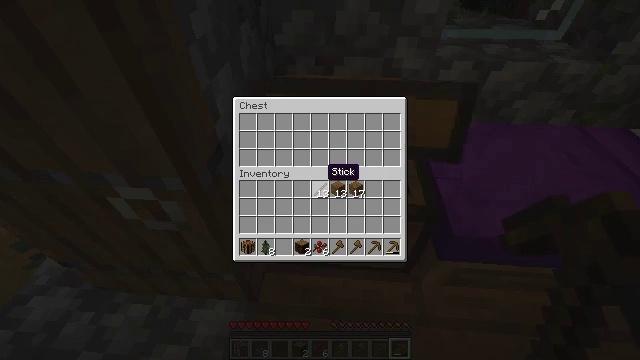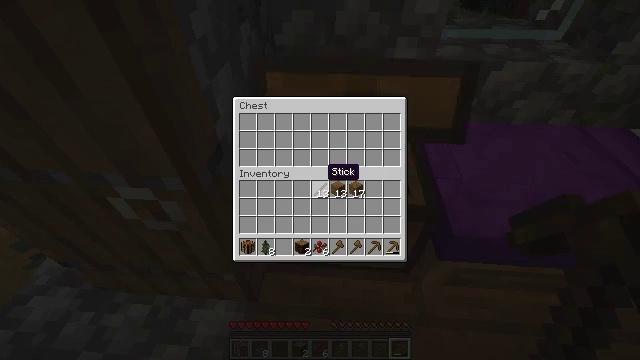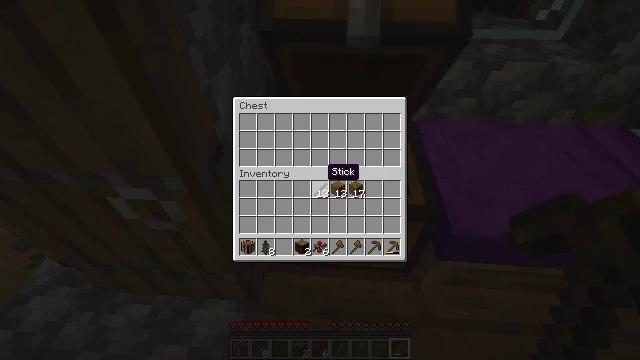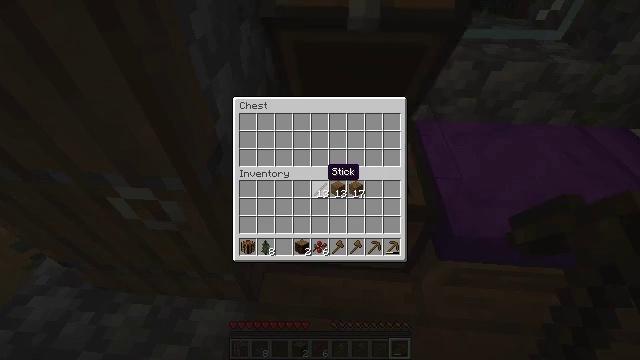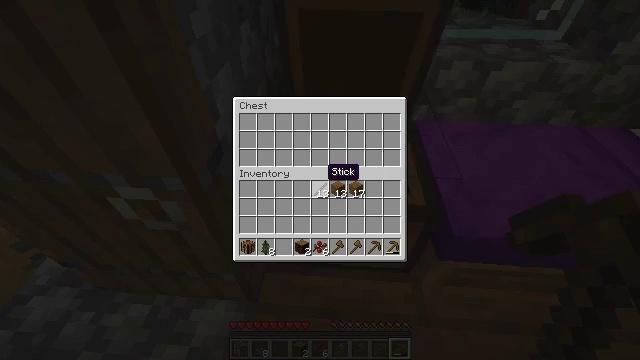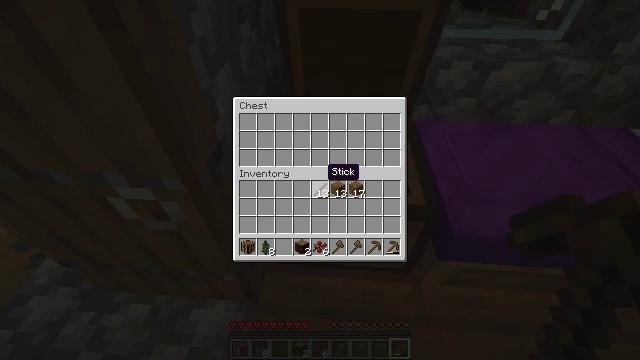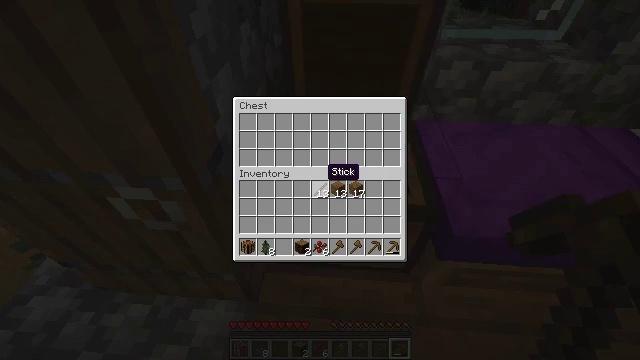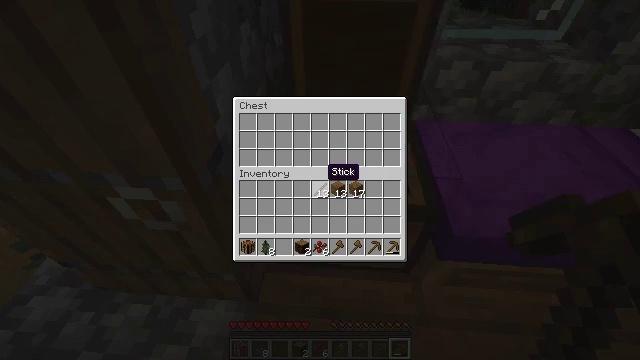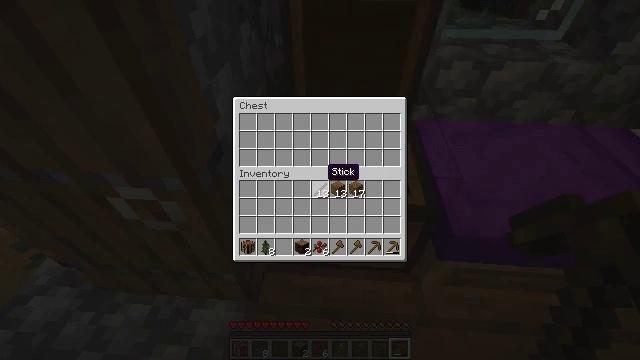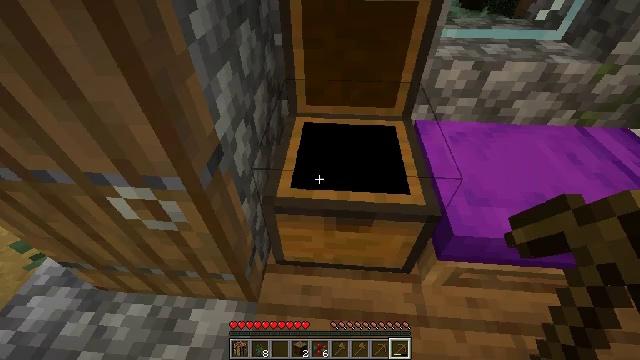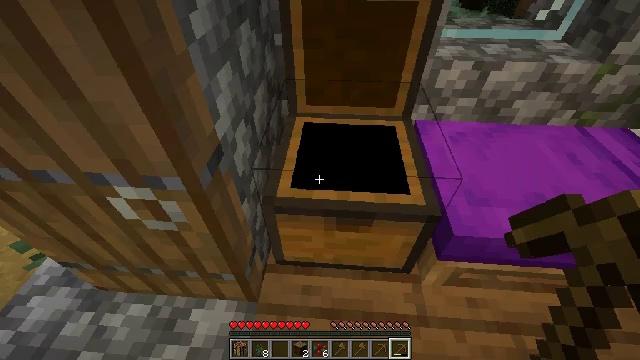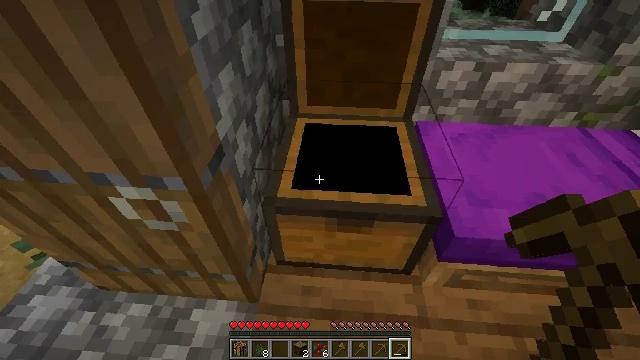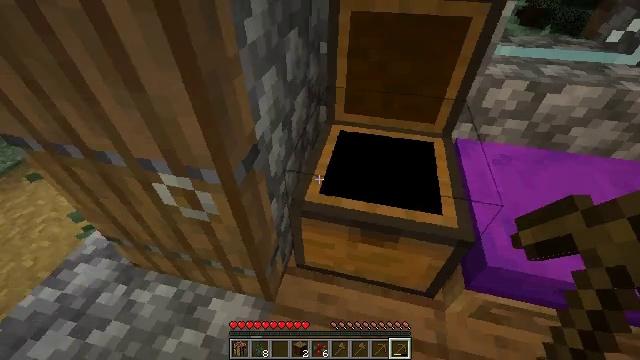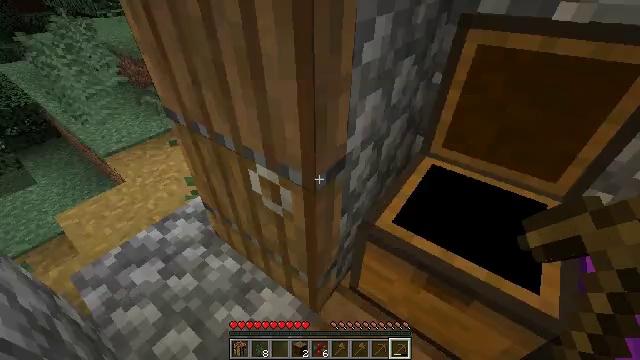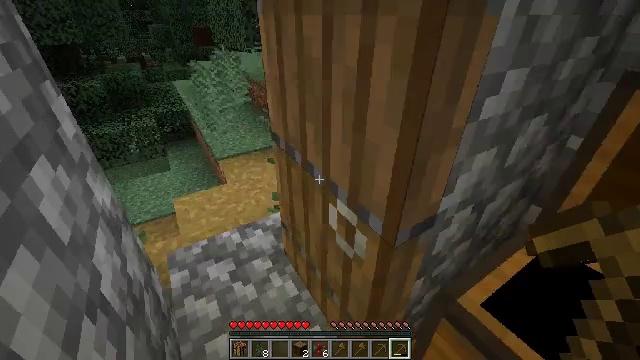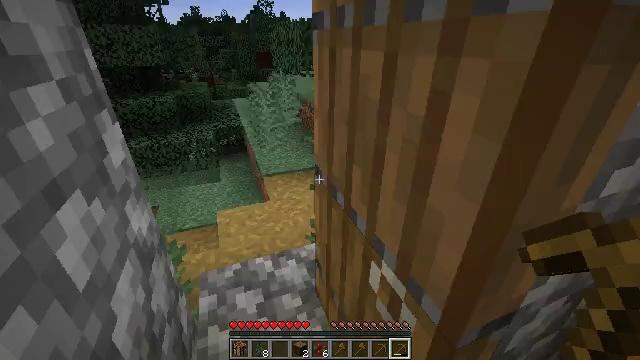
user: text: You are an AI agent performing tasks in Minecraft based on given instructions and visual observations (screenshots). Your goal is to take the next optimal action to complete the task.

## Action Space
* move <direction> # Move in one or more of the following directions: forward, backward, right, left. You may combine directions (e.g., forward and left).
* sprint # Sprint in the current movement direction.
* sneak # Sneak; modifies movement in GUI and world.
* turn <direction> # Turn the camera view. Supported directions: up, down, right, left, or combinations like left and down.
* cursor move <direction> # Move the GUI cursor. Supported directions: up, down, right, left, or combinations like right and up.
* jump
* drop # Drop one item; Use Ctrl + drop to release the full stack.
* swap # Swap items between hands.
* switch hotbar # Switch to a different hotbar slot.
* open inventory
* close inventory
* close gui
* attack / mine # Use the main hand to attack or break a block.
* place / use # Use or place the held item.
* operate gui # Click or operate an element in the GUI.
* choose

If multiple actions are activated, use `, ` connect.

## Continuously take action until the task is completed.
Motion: motion action
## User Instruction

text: Destroy the spruce leaves to get sticks and saplings.
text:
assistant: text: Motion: no_op
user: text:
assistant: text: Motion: no_op
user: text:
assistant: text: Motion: no_op
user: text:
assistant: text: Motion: no_op
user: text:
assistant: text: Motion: no_op
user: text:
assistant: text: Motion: no_op
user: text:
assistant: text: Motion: no_op
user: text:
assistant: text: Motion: no_op
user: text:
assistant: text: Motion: no_op
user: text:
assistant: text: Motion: close gui
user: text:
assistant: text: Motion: no_op
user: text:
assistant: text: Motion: turn left and up
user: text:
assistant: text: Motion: turn left and up
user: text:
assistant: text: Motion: move forward, turn left and up
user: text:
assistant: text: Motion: move forward, turn left and up
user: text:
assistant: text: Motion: move forward, turn left and up
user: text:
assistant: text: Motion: move forward, turn left and up
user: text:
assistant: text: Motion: move forward, turn left and up
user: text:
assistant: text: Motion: move forward and move left, turn left and up
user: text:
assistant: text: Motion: move forward and move left
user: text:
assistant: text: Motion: move forward and move left
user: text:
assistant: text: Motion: move forward and move left
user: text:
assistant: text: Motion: move forward, turn right
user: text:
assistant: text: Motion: move forward, turn right and down
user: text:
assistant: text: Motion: move forward, turn right and down
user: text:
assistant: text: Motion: move forward, turn right and down
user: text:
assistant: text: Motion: move forward, turn right
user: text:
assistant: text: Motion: move forward, turn right and up
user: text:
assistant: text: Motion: move forward, turn right and up
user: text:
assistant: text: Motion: move forward, turn right and up